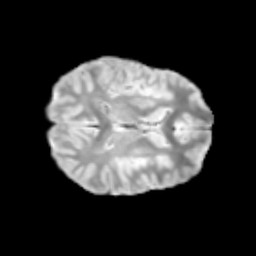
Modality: T2w
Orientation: axial
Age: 9
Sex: male
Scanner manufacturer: siemens
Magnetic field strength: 3 T
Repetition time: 3.8 s
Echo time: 0.07 s